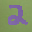
Label: 2